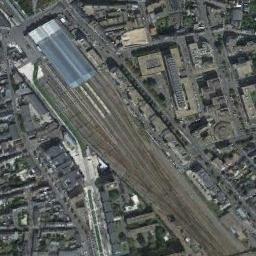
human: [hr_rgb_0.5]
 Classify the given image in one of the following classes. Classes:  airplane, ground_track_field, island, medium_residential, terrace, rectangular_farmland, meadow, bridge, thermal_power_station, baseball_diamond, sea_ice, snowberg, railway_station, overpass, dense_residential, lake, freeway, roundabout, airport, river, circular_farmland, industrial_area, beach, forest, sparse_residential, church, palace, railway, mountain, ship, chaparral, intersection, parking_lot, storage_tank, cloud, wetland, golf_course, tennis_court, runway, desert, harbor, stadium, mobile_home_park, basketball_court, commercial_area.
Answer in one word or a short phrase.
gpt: railway_station